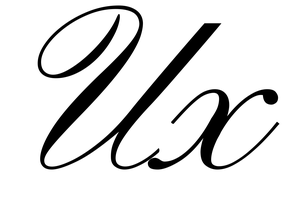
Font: PinyonScript-Regular